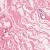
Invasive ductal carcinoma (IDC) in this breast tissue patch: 0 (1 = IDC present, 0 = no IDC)